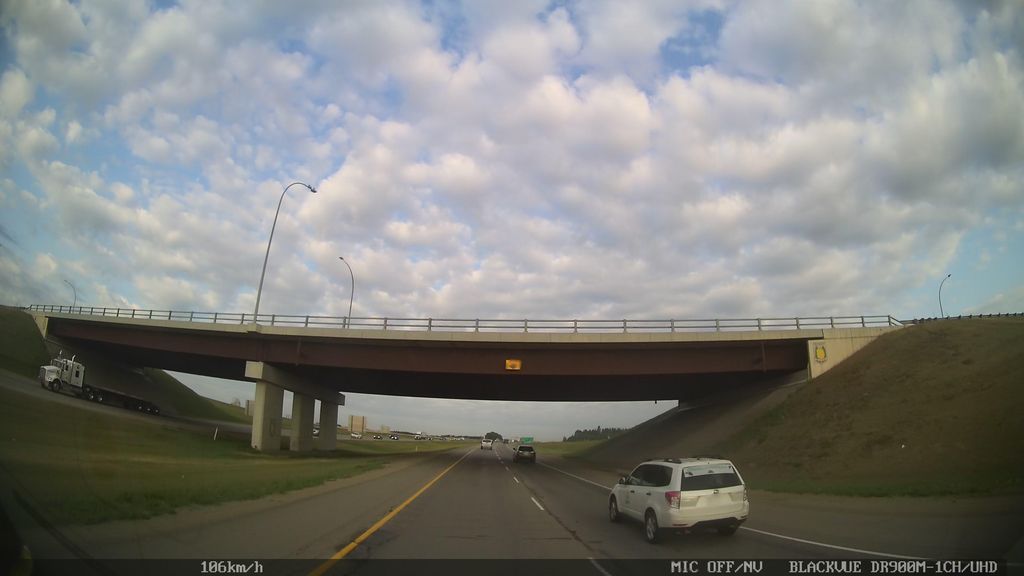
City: edmonton